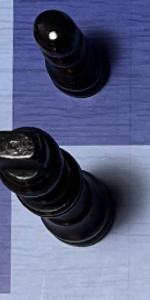
Label: King_Black